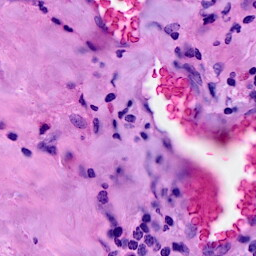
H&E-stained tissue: Breast